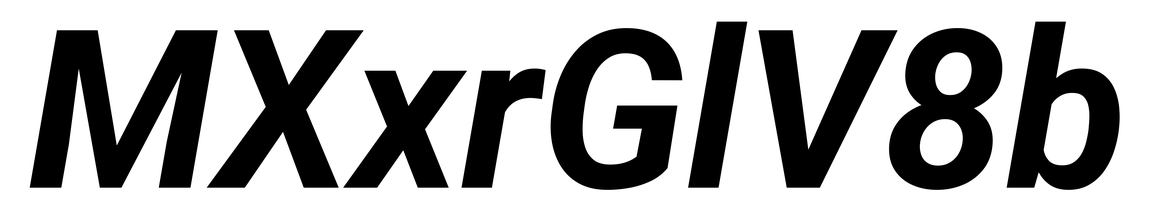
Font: Roboto-Italic_Bold_Italic